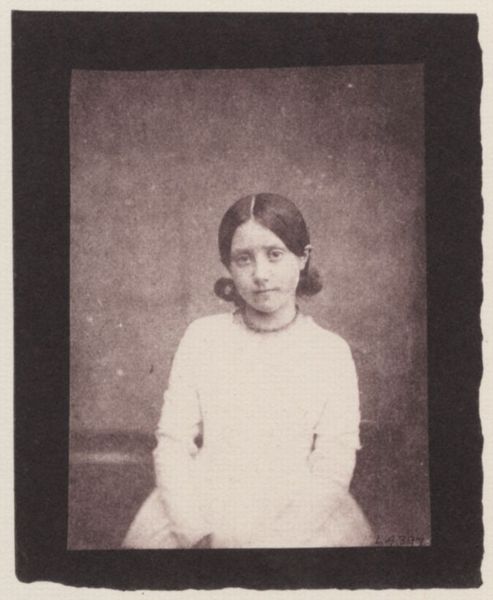
Titel: Hausangestellte
Künstler: William Henry Fox Talbot
Standort: Lacock (UK)
Institution: Sammlung Lacock
Schlagwörter: dunkel, weiß, mädchen, sitzen, zola, braun, frau, frisur, grau, haar, hell, hintergrund, kleid, mund, nase, ohr, schmuck, schwarz, stirn, blick, dame, alt, jung, wand, arme, augen, gesicht, rahmen, ärmel, bildnis, hals, hände, portrait, porträt, haare, sitzend, kind, brünett, frontal, kinn, kontrast, lippen, locken, mittelscheitel, ohren, scheitel, traurig, passpartout, wangen, zöpfe, kette, klein, vergilbt, rand, ernst, braune haare, halskette, foto, fotografie, schwarz-weiß, photo, gekämmt, hüfte, abzug, fotographie, fot, studio, mexiko, italienisch, passepartout, früh, daguerrotypie, weißes kleid, züchtig, kinf, artig, 20. jahrhundert, 1900, 1890, polaroid, sittsam, schwarz mädchen kette weißes kleid